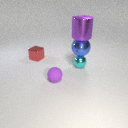
small cyan metal sphere below large purple metal cylinder